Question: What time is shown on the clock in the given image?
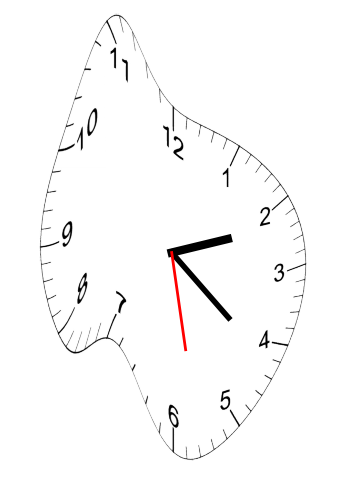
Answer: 02:21:28